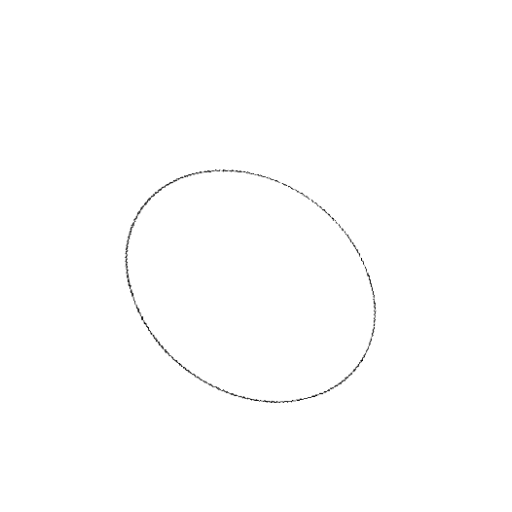
Crossing number: 0